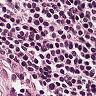
Metastatic tissue present: no